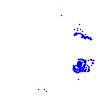
Particle: pion